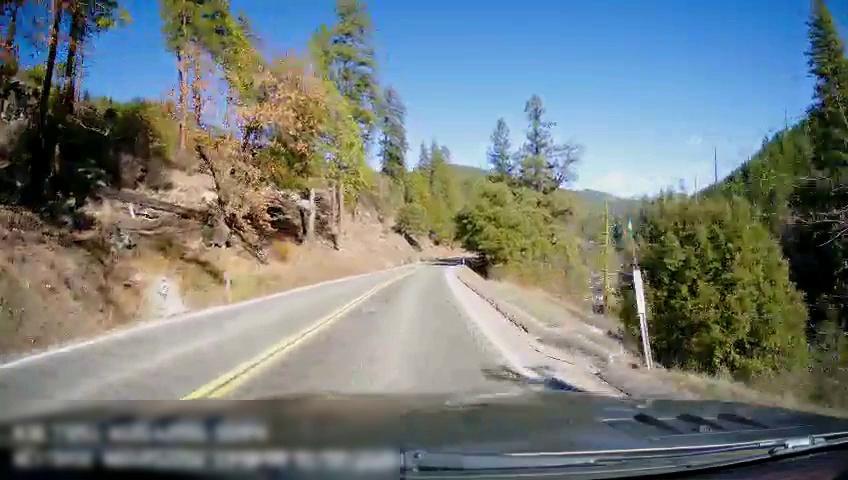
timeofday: Day
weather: Sunny
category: Drivable Space
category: Drivable Space
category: Lanes | Opposite Lane
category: Lanes | Current Lane
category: Lanes | Opposite Lane
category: Lanes | Current Lane